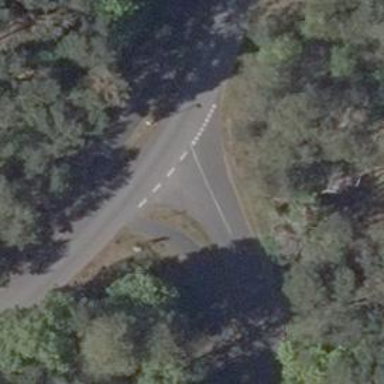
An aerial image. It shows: Road with "give way" sign.